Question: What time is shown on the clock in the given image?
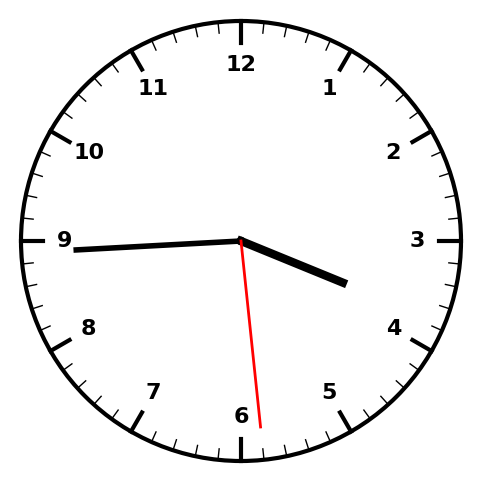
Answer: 03:44:29